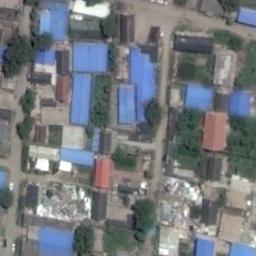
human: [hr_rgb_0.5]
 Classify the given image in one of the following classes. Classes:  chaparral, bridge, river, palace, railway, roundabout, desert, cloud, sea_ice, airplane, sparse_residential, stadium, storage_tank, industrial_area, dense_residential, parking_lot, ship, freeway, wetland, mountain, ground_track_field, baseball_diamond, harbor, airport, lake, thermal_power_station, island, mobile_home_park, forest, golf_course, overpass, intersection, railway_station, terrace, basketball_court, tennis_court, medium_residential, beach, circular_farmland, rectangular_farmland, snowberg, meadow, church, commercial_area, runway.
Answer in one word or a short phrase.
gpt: industrial_area